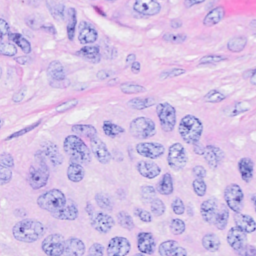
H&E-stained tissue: Breast